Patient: sex F, age 63
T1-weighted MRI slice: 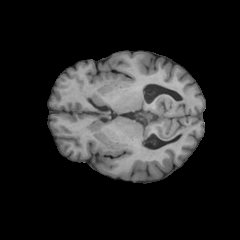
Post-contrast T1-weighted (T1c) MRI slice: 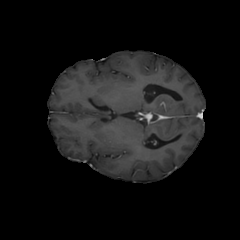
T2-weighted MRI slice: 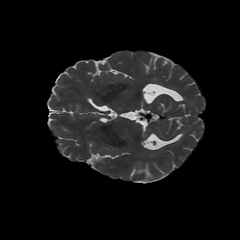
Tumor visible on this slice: no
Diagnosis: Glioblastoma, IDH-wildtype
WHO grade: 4